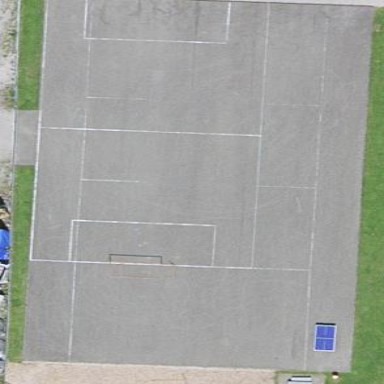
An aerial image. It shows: Multi-sport pitch with asphalt surface.